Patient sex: M
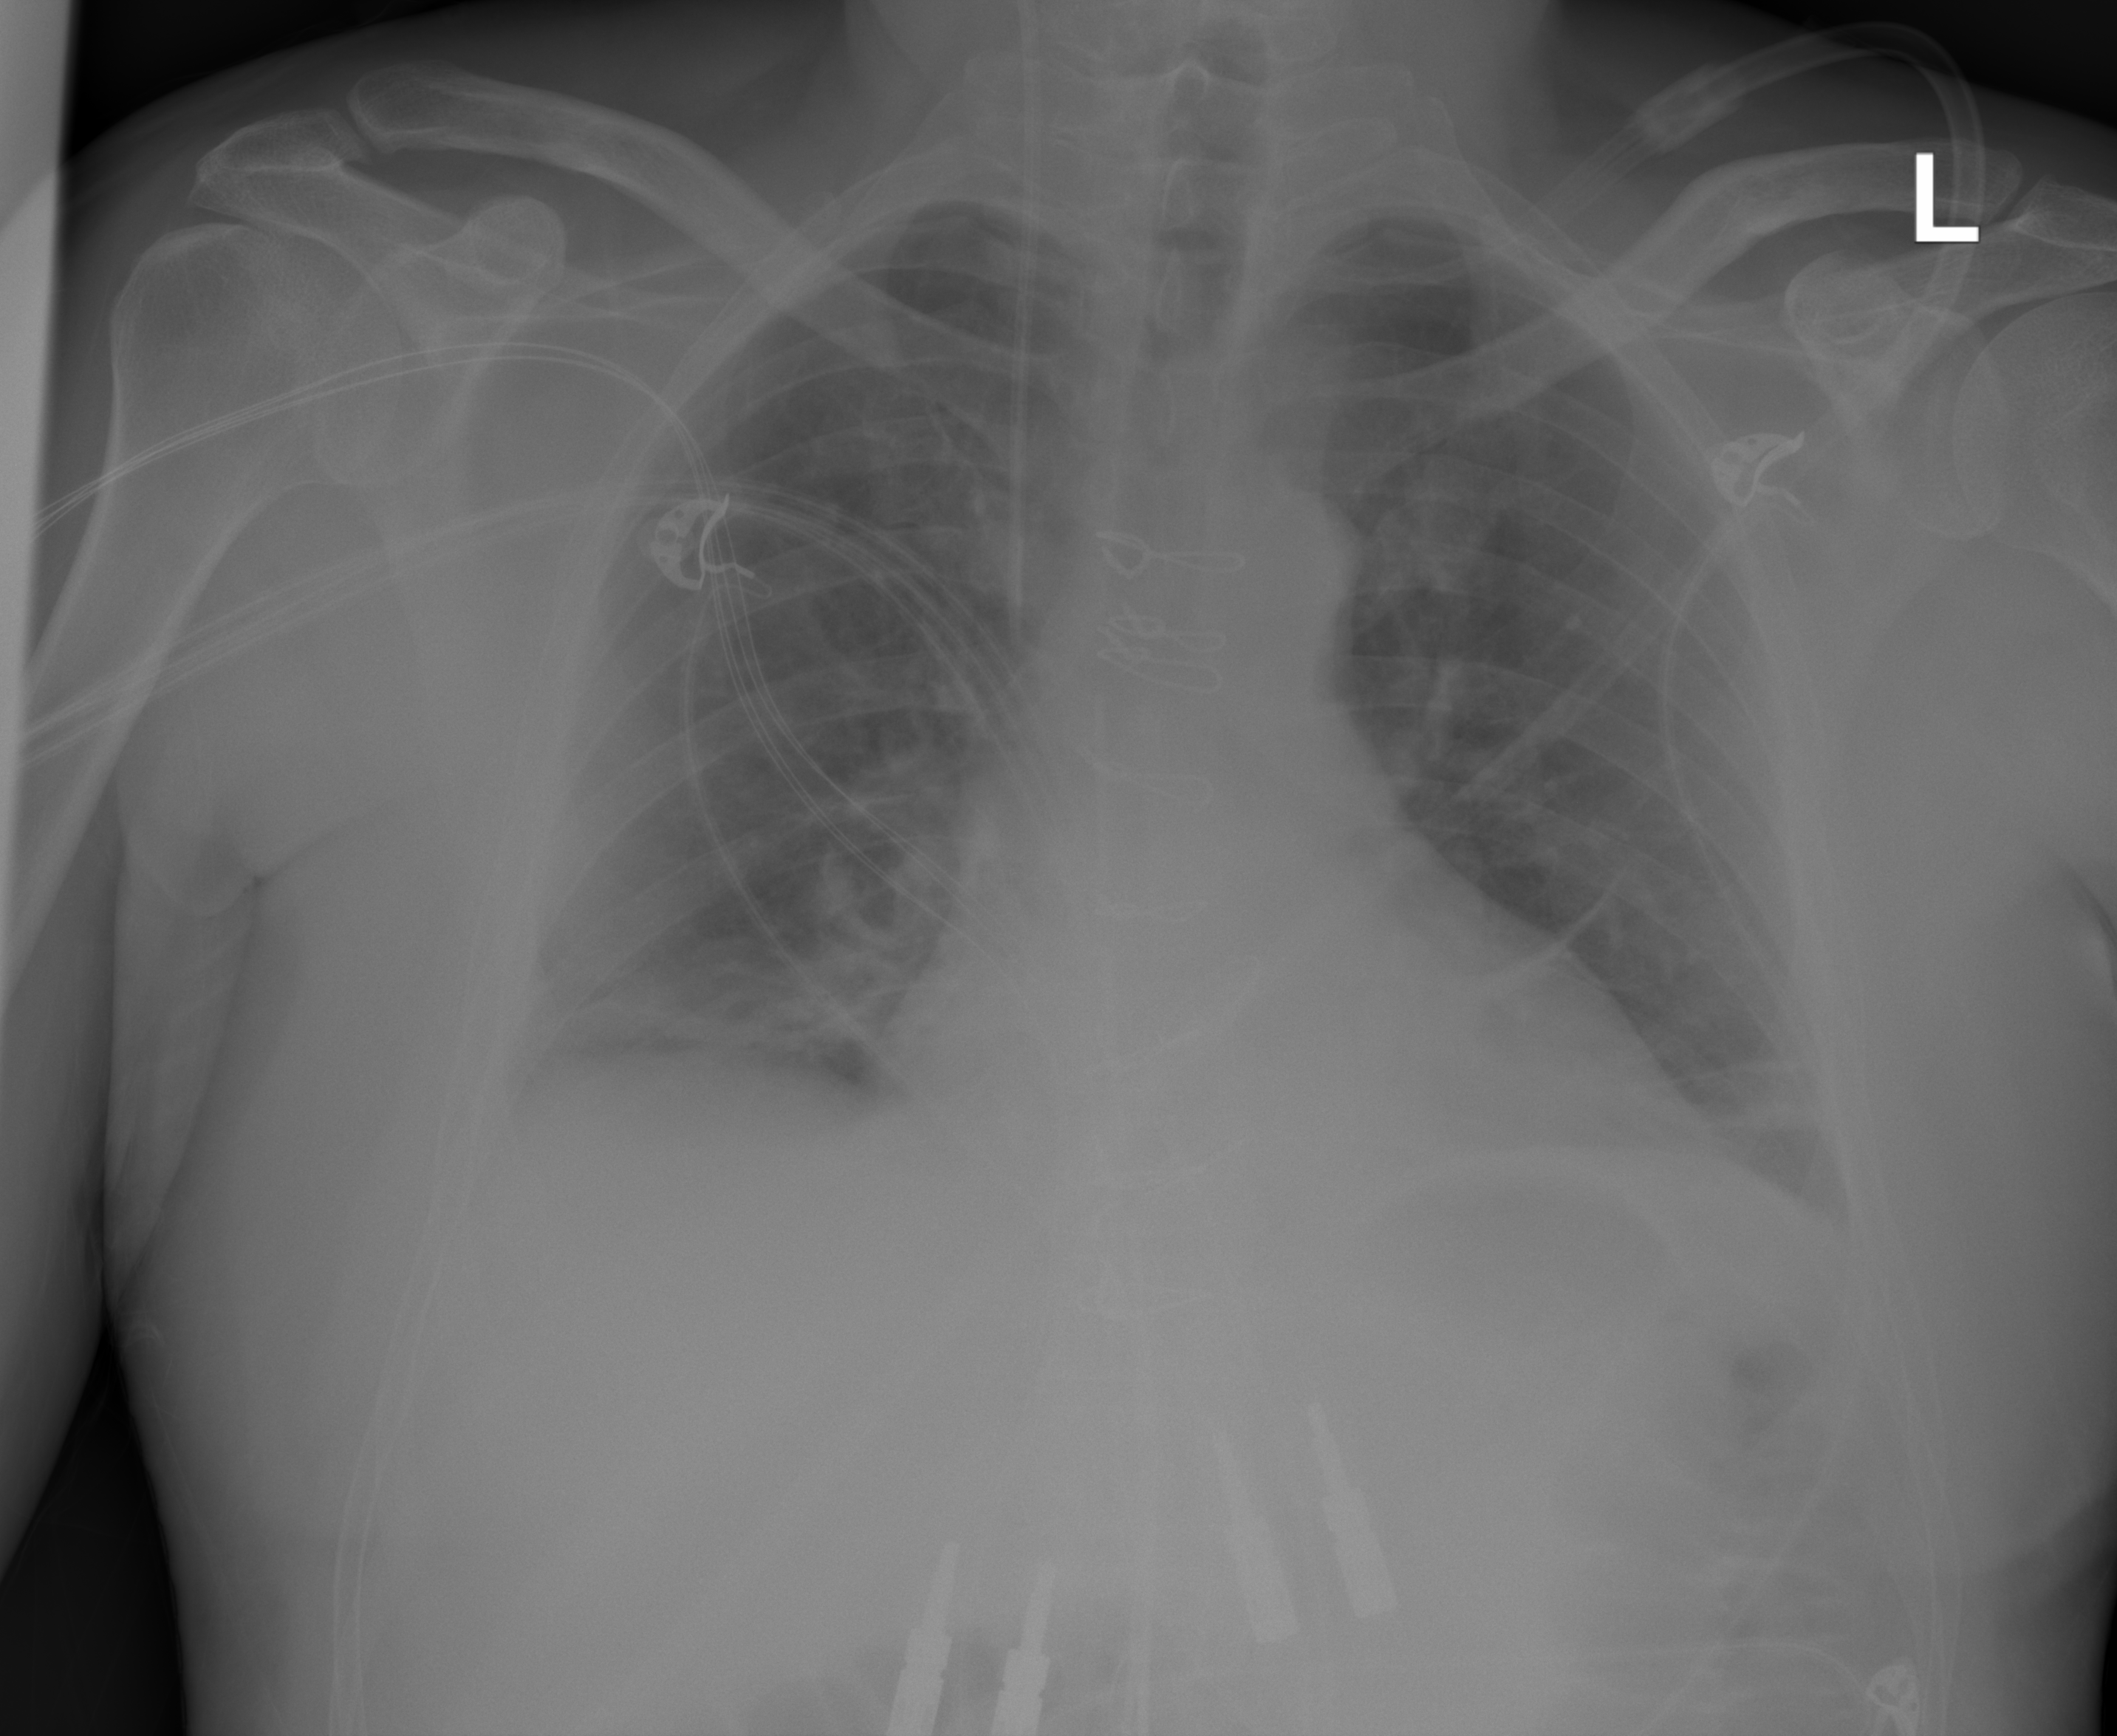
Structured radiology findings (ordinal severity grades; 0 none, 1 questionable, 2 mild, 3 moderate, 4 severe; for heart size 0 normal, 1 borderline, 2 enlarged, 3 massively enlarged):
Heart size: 2
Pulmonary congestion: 0
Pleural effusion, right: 0
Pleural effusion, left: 0
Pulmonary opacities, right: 0
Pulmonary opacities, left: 0
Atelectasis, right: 2
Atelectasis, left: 2